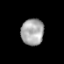
Tissue: prostate
Cell type: T cells
Senescence score: 0.3362
Nuclear area (px): 590
Mean DAPI intensity: 167.459